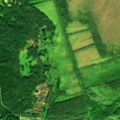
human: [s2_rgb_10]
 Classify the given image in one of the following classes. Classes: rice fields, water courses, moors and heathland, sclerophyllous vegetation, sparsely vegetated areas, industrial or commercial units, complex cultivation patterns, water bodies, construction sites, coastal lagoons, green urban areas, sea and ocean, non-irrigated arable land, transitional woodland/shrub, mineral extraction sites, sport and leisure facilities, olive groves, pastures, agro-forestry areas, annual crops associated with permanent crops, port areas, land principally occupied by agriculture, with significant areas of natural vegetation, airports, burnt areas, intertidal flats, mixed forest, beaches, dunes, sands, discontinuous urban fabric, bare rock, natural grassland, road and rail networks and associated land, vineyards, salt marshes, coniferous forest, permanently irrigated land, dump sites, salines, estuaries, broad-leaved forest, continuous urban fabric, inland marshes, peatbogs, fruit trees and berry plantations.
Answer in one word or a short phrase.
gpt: complex cultivation patterns, coniferous forest, mixed forest, transitional woodland/shrub, peatbogs